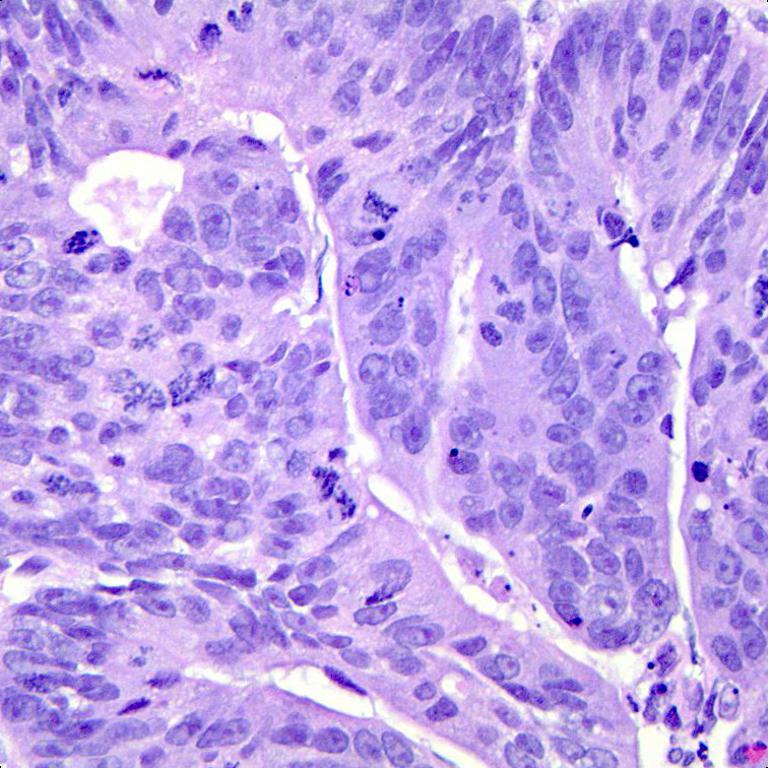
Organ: colon
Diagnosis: adenocarcinomas